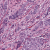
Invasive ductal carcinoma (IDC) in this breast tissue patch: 1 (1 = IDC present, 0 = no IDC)